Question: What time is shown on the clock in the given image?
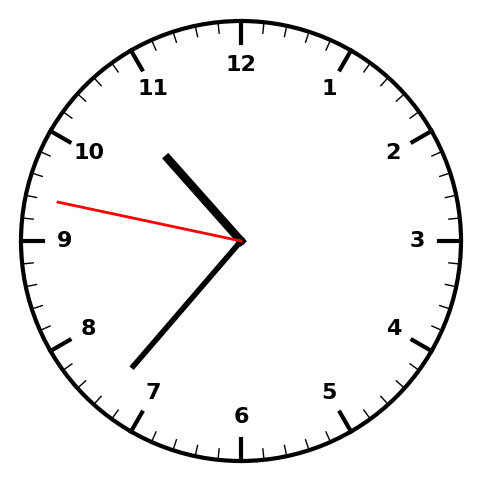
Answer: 10:36:47